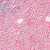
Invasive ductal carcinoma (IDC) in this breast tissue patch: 0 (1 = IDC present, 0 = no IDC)